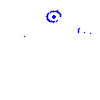
Particle: proton